Question: '"select * from tables"' query in MySQL connector/libmysql C is very slow in getting the results:

Here is my code in C :
'''
int getfrommysql() {
time_t starttime, endtime;
time(&starttime);
double st;
st = GetTickCount();
MYSQL *sqlconn = NULL;
MYSQL_RES * res = NULL;
MYSQL_ROW row = NULL;
MYSQL_FIELD * field;
/*char ipaddr[16];
memset(ipaddr,0,sizeof(ipaddr));*/
char * sqlquery = "select * from seat_getvalue";
sqlconn = malloc(sizeof(MYSQL));
sqlconn = mysql_init(sqlconn);
mysql_real_connect(sqlconn, "111.111.111.111", "root", "password", "database", 0, NULL, 0);
char query[100];
memset(query, 0, 100);
strcpy(query, "select * from seat_getvalue");
mysql_query(sqlconn, query);
res = mysql_store_result(sqlconn);
int col_num, row_num;
if (res) {
col_num = res->field_count;
row_num = res->row_count;
printf("
there is a %d row,%d field table", res->row_count, res->field_count);
}
for (int i = 0; i < row_num; i++) {
row = mysql_fetch_row(res);
for (int j = 0; j < col_num; j++) {
printf("%s ", row[j]);
}
printf("
");
}
mysql_close(sqlconn);
time(&endtime);
double et = GetTickCount();
printf("the process cost time(get by GetTickCount):%f",et-st);
printf("
there is a %d row,%d field table", res->row_count, res->field_count);
}
'''
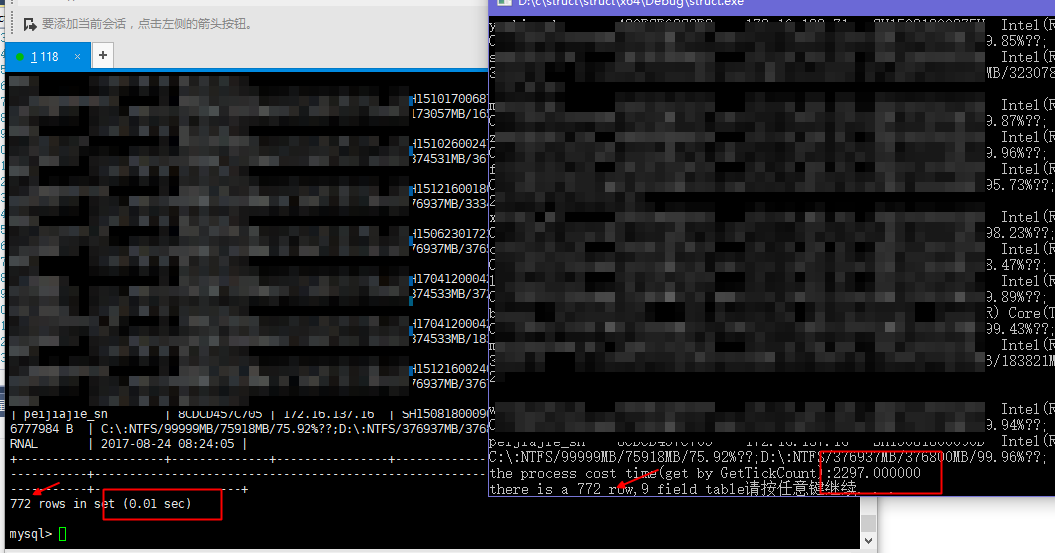
Answer: Apart from the fact, that there isn't even a question given in your post, you are comparing apples to oranges. Mysql gives you (I think - correct me if I am wrong) the time needed to execute the query, while in your C code you measure the time that passed between the start and the end of the program. This is wrong for at least two reasons:
1. Difference between two GetTickCount() calls gives you the time that has passed between the calls in the whole system, not time spent executing your software. These are two different things, because your process does not have to executed from the beginning to the end uninterrupted - it can (and probably will be) swapped for another process in the middle of the execution, it can be interrupted etc. The whole time the system spent doing stuff outside your program will be added to your measurements. To get time spent on the execution of your code you could probably use GetProcessTimes or QueryProcessCycleTime.
2. Even if you did use an appropriate method of retrieving your time, you are timing the wrong part of the code. Instead of measuring the time spent just on executing the query and retrieving the results, you measure the whole execution time: estabilishing connection, copying the query, executing it, storing the results, fetching them, printing them and closing the connection. That's quite different from what mysql measures. And printing hundreds of lines can take quite a lot of time, depending on your shell - more than the actual SQL query execution. If you want to know how much time the connector needs to retrieve the data, you should benchmark only the code responsible for executing the query and data retrieval. Or, even better, use some dedicated performance monitoring tools or libraries. I can't point a specific solution, because I never performed tests like that, but there certainly must be some.